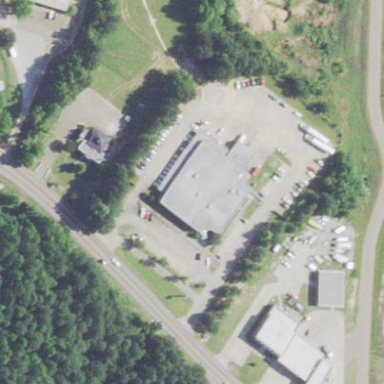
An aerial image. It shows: Building that serves as post office.